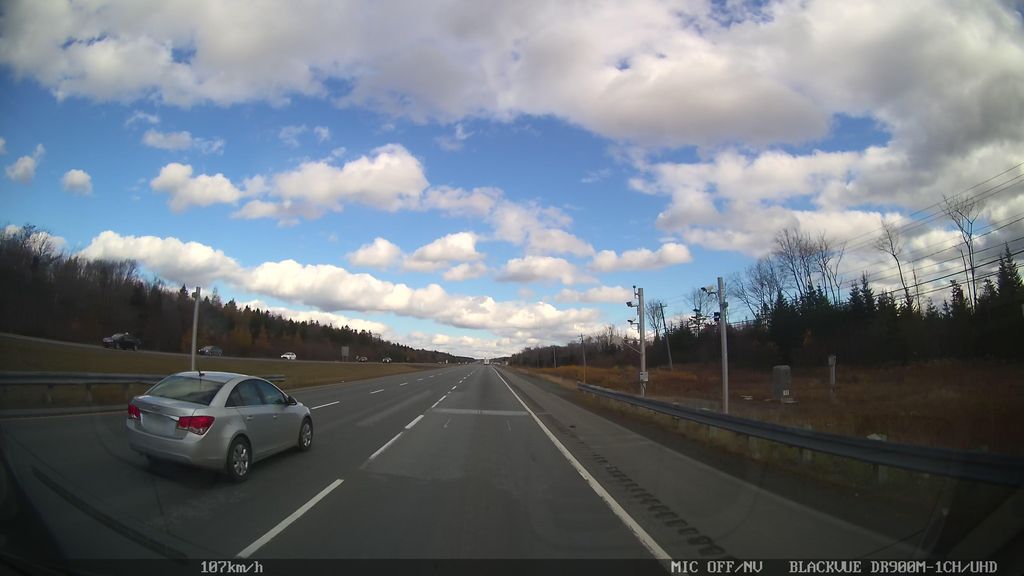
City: halifax